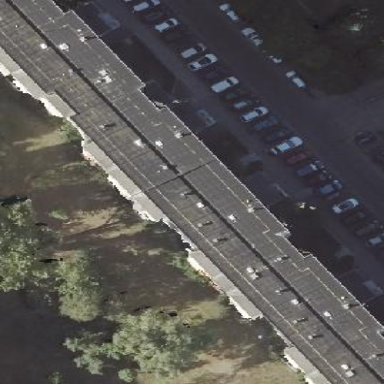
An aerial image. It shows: Residential building with flat roof. The roof is gray in color and made of tar paper.